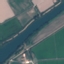
Label: River